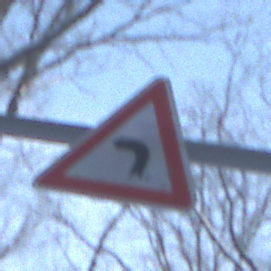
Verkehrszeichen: KurveLinks
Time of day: MorningAfternoon
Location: Outdoor (Nature)
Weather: Clear
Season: Winter
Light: Natural